Question: In a structured table when table is initially created the listRow is 0.
Let us say in 'Sheet1' we have a listobject 'Table1'
I need to run the following code:
'ThisWorkbook.Worksheets("Sheet1").ListObjects("Table1").ListRows.Add AlwaysInsert:=True'.
when 'Table1' has no rows and the first row is clicked or stepped in or any cell in the first row (The row after the header) is selected.
I need this because locked formula cell in protected sheet is not working unless there is at least 1 list row.
Problem Explained:

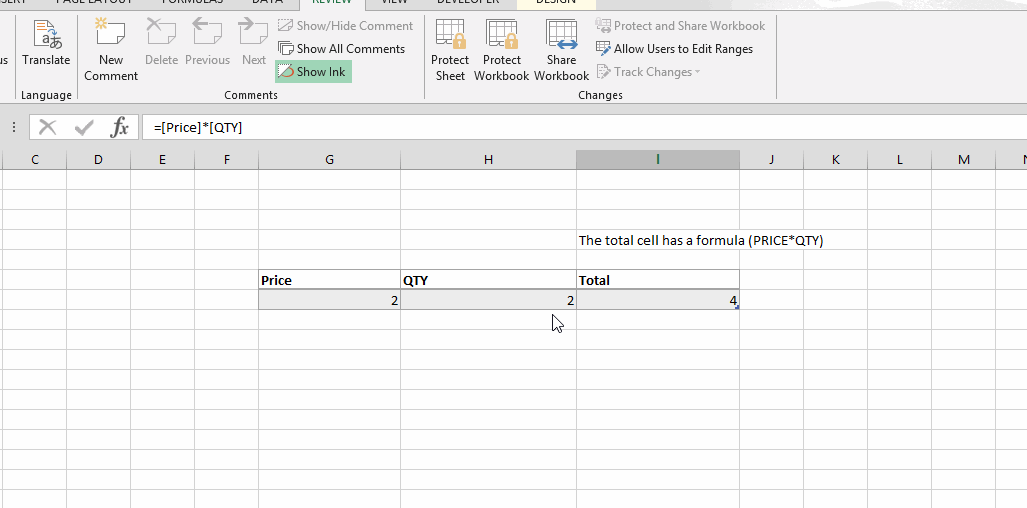
Answer: Post Chat Discussion:
The problem was with the way you were creating the table and adding the formulas and protecting the sheet immediately after deleting the rows. Also you were trying to run the code on a protected sheet.
Try this
I am taking the example of Cells 'A1:C1'
A. In Cell A1, B1, C1, type "Header1, Header2, Header3"
B. Next Select A1:C1 and click on Insert | Table
C. Click on the Checkbox "My Table has headers"
D. Next in Cell C2, type the formula
'''
=IF([Header1]+[Header2]=0,"",[Header1]+[Header2])'
'''
E. Protect the sheet keeping Col C locked and A/B unlocked.
And you are done.
Use this code to add new rows
'''
Sub Sample()
With ThisWorkbook.Worksheets("Sheet1")
.Unprotect
.ListObjects("Table1").ListRows.Add AlwaysInsert:=True
.Protect
End With
End Sub
'''
Remember when you reset the table by deleting the rows, ensure that you type something in cell A2 and B2 and then clearing the cells before you protect the sheet else you will loose your formulas.
Hope this helps